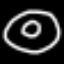
Label: donut